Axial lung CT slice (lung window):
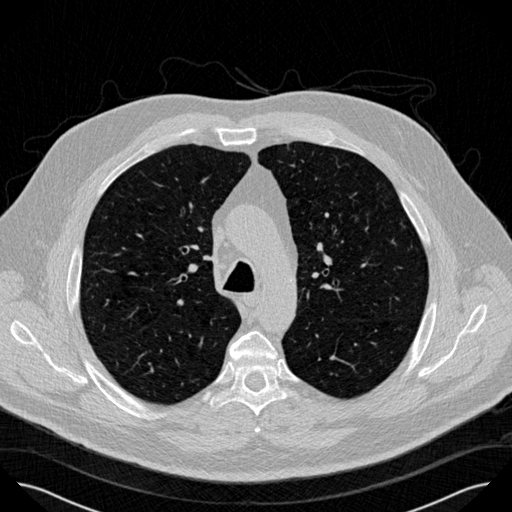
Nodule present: no